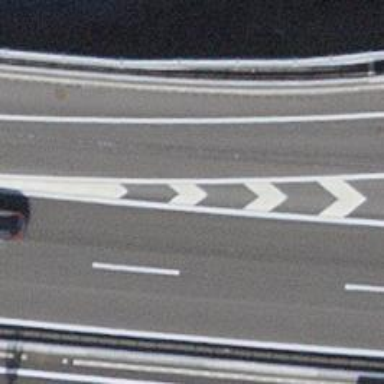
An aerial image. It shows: Asphalt motorway link.